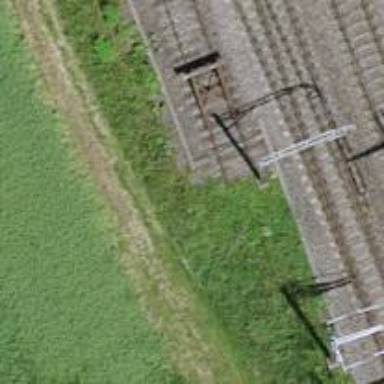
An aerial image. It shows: Railway buffer stop.